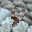
Label: 4